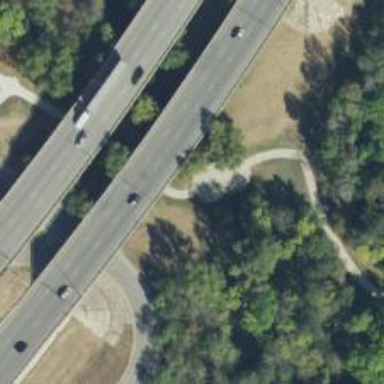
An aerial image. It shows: Low-water crossing bridge over path.